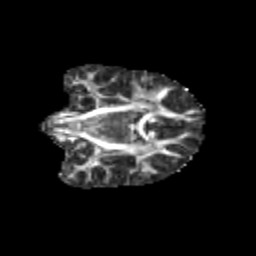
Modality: FA
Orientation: coronal
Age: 10
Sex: female
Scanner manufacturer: siemens
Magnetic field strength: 3 T
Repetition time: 3.8 s
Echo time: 0.07 s